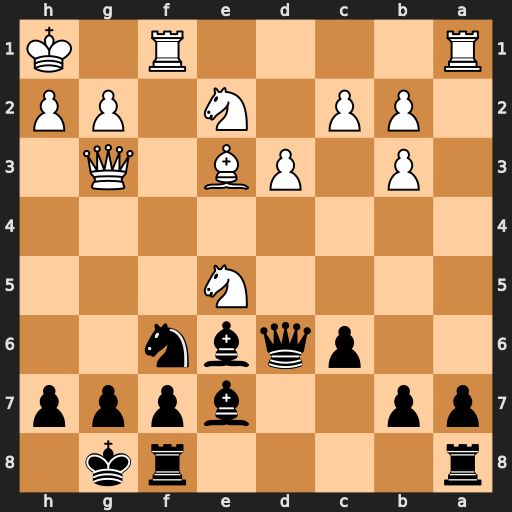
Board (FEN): r4rk1/pp2bppp/2pqbn2/4N3/8/1P1PB1Q1/1PP1N1PP/R4R1K
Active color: b
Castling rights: -
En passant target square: -
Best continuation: Nh5 Qe1 Qxe5